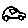
Label: car